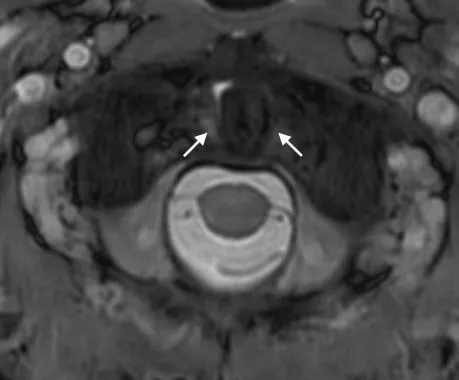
Atlantoaxial magnetic resonance imaging. Arrows point to the intact alar ligaments.
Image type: radiology (mri)